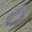
Label: 0